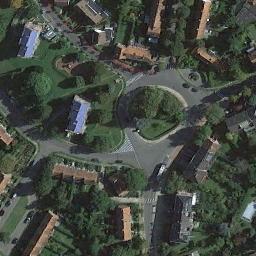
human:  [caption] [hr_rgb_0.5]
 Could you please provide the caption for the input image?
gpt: There are many trees and buildings around the roundabout .

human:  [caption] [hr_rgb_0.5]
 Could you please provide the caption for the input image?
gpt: There are several moving vehicles on the road at the roundabout, Many buildings and some trees and a few lawns around the roundabout .

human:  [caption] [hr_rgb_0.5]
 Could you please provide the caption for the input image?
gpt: The roundabout with some exits and entrances is in the residential area .

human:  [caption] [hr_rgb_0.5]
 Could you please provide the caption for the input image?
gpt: The roundabout is on the grass next to trees and buildings .

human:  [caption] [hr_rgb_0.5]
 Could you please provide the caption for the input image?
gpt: There are many green trees and some buildings around the roundabout .